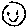
Label: smiley face